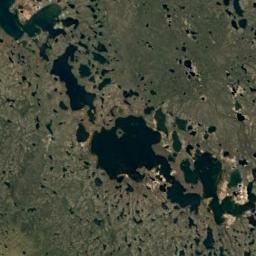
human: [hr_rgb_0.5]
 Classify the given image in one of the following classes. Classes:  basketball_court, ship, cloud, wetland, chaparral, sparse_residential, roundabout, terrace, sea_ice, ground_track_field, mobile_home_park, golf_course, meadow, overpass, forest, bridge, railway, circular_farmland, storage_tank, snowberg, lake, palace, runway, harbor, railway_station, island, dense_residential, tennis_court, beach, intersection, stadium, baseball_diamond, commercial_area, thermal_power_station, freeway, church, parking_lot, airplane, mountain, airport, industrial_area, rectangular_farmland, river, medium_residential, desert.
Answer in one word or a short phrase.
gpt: wetland